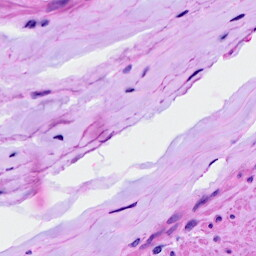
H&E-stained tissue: Ovarian